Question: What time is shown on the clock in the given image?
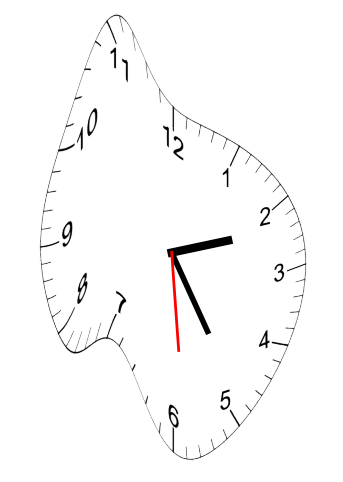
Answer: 02:24:29